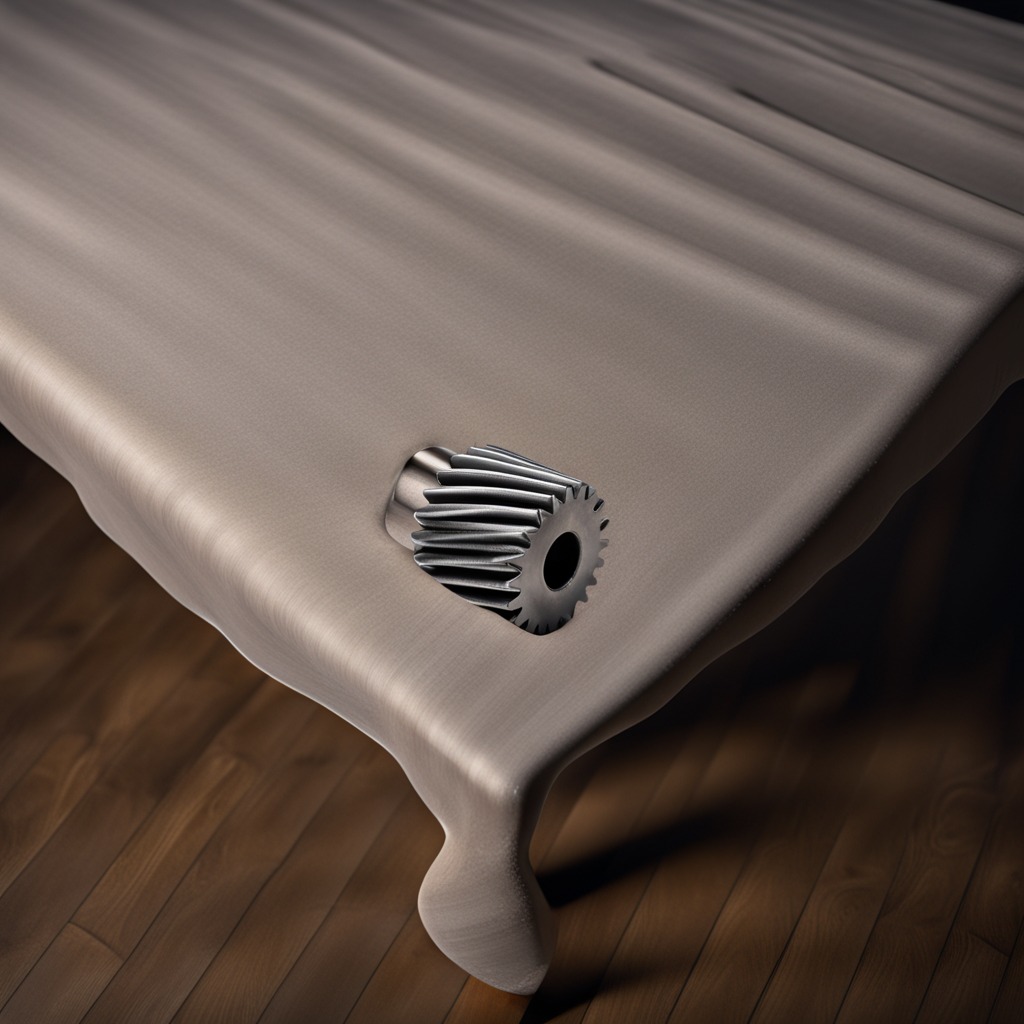
A steel gear with teeth is lying on a wooden table.